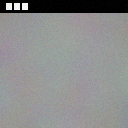
Screen state: on